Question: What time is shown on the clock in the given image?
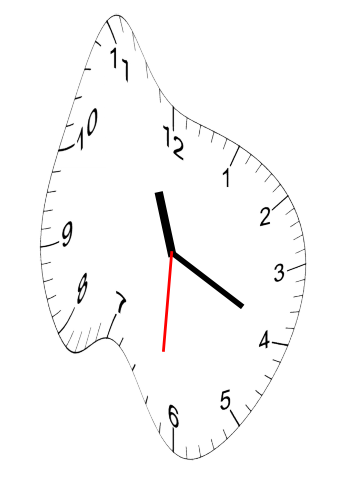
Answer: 11:19:31